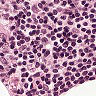
Metastatic tissue present: no